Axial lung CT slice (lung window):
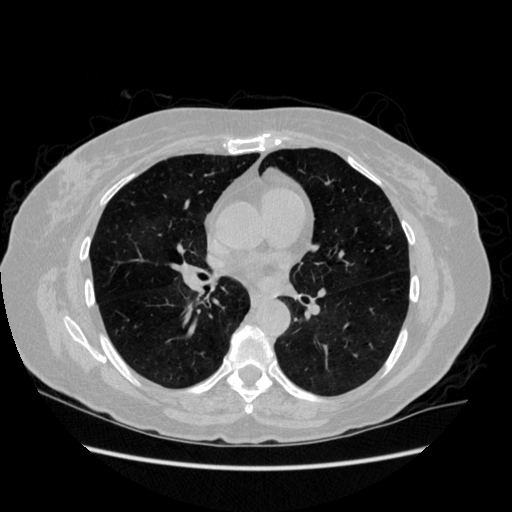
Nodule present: no